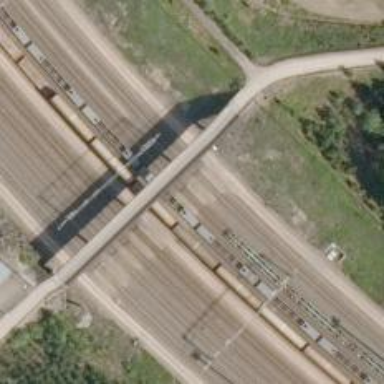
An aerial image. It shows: Level crossing with saltire marking.